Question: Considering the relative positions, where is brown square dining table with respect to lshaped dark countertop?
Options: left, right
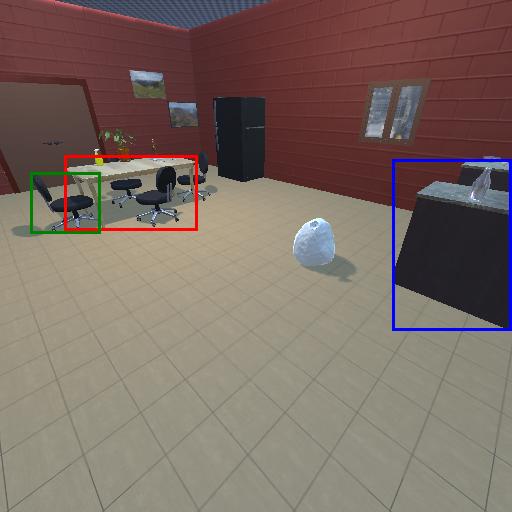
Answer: left